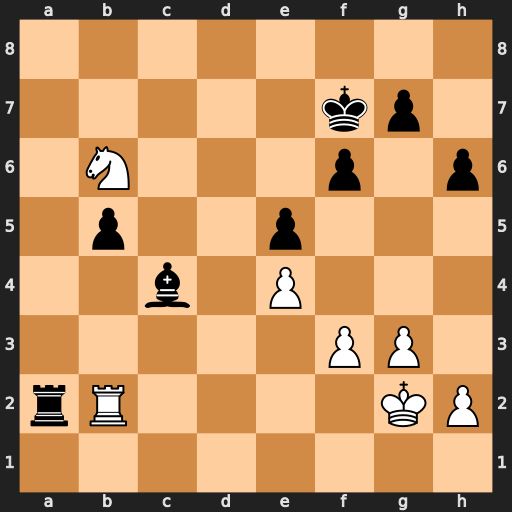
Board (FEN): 8/5kp1/1N3p1p/1p2p3/2b1P3/5PP1/rR4KP/8
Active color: w
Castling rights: -
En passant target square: -
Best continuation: Nxc4 Rxb2+ Nxb2